Question: I think that the title is self-explanatory. I am retrieving data using 'XMLHttpRequest' and the data is getting appended into columns of a table. I decided to only allow a row to have only 4 columns inside it and if another item exists then it should be appended into another row. This is what I have done:
'''
//...
//unneccessary
//...
var album_photos = JSON.parse(xhr2.responseText);
for(var i = 0; i < album_photos.length; i++) {
if(!isInArray(album_photos[i].Image_ID, image_ids)) {
var tr = document.getElementById("tiare");
if(i % 4 == 0) {
tr = document.createElement("tr");
document.getElementById("images").appendChild(tr);
}
//...
//creating elements to be append
//...
tr.appendChild(td);
td.appendChild(imagewrap);
imagewrap.appendChild(imagemenu);
imagemenu.appendChild(imagemenuimg1);
imagemenu.appendChild(imagemenuimg2);
imagewrap.appendChild(imagewrapimg);
image_ids.push(album_photos[i].Image_ID);
//...![enter image description here][1]
//unneccessary
//...
'''
And this is the markup:
'''
<table width="80%" id="images">
<tr id="tiare">
</tr>
</table>
'''
See how it's not getting splitted correctly:

How can I achieve this, my logic is not working at all! What should I do?
P.S: No jQuery solution allowed. :)
I changed my code into this:
'''
function getAlbumImages() {
var xhr2 = window.XMLHttpRequest ? new XMLHttpRequest() : new ActiveXObject("Microsoft.XMLHTTP");
xhr2.open('GET', 'admin/images_data.php');
xhr2.onreadystatechange = function(e) {
if(xhr2.readyState == 4 && xhr2.status == 200) {
var oldtable = document.getElementById("images");
var newtable = oldtable.cloneNode();
var tr = document.createElement("tr");
var album_photos = JSON.parse(xhr2.responseText);
for(var i = 0; i < album_photos.length; i++) {
if(!isInArray(album_photos[i].Image_ID, image_ids)) {
if(i%4 == 0 && i != 0){
newtable.appendChild(tr);
tr = document.createElement('tr');
}
var td = document.createElement('td');
var imagewrap = document.createElement('div');
imagewrap.className = "image-wrap";
var imagemenu = document.createElement('div');
imagemenu.className = "image-menu";
var imagemenuimg1 = document.createElement('img');
imagemenuimg1.src = "img/edit_img.png";
var imagemenuimg2 = document.createElement('img');
imagemenuimg2.src = "img/close.png";
var imagewrapimg = document.createElement('img');
imagewrapimg.className = "thumbnail";
imagewrapimg.src = "admin/album_photos/" + album_photos[i].Image_Path;
imagewrapimg.onclick = function() { showBigImage(this); };
tr.appendChild(td);
td.appendChild(imagewrap);
imagewrap.appendChild(imagemenu);
imagemenu.appendChild(imagemenuimg1);
imagemenu.appendChild(imagemenuimg2);
imagewrap.appendChild(imagewrapimg);
image_ids.push(album_photos[i].Image_ID);
} else {
continue;
}
}
newtable.appendChild(tr);
oldtable.parentNode.replaceChild(newtable, oldtable);
}
}
xhr2.send(null);
}
'''
This function is called inside an 'setInterval' with 5000 milliseconds break.
The problem coming now is that it disappears after 5 seconds. How can I resolve that?
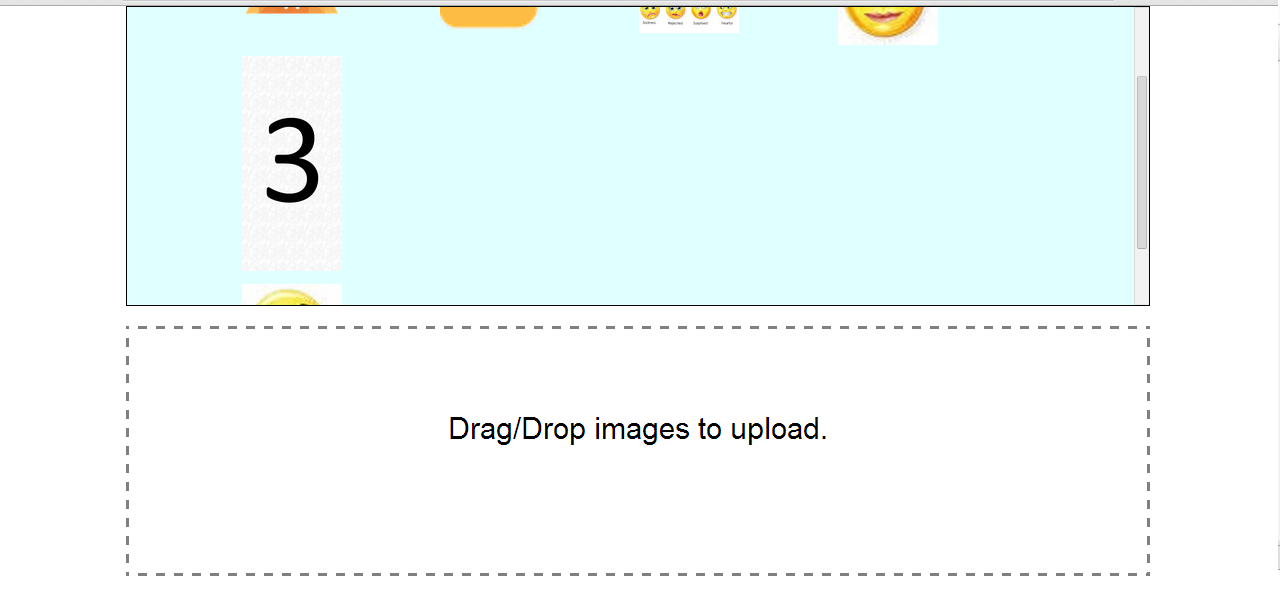
Answer: The first problem I see is that 'i' and 'i % 4' is not the images in your table, it's the images in the returned data. The two will differ as soon as you encounter an image already in your array. You need to use an index for the 'i % 4' that is the actual number of images in the table. You could use a separate count of how many images are in the table that you intialize with:
'''
var imageCnt = document.getElementById("images").getElementsByTagName("td").length
'''
And, the increment that any time you add an image to the table and then check '%imageCnt % 4' to decide when to add a new row.
Then, don't you want to be adding images to the LAST row in the table, not the first row in the table because that's where the extra slots will be and where the new empty row goes. You will be adding images to the last row when you've just created a new row, but not when your last row is partially filled when you start. In that case, you'll be adding images to the first row. You can start with the last row
'''
var table = document.getElementById("images");
var lastRow = table.rows[table.rows.length - 1];
'''
---
Applying these to your first example of code would work like this:
'''
//...
//unneccessary
//...
var album_photos = JSON.parse(xhr2.responseText);
var table = document.getElementById("images");
var tableBody = table.getElementsByTagName("tbody")[0];
var lastRow = table.rows[table.rows.length - 1];
// initialize cell count
var cellCount = table.getElementsByTagName("td").length;
for(var i = 0; i < album_photos.length; i++) {
if(!isInArray(album_photos[i].Image_ID, image_ids)) {
if (cellCount % 4 == 0 && cellCount !== 0) {
// make new row and append it to the table body
lastRow = document.createElement("tr");
tableBody.appendChild(lastRow);
}
//...
//creating elements to be append
//...
td.appendChild(imagewrap);
imagewrap.appendChild(imagemenu);
imagemenu.appendChild(imagemenuimg1);
imagemenu.appendChild(imagemenuimg2);
imagewrap.appendChild(imagewrapimg);
// best to append the new cell when it's fully formed
lastRow.appendChild(td);
++cellCount;
image_ids.push(album_photos[i].Image_ID);
//...![enter image description here][1]
//unneccessary
'''